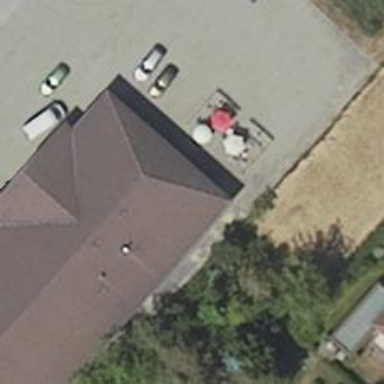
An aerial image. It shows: Bakery.